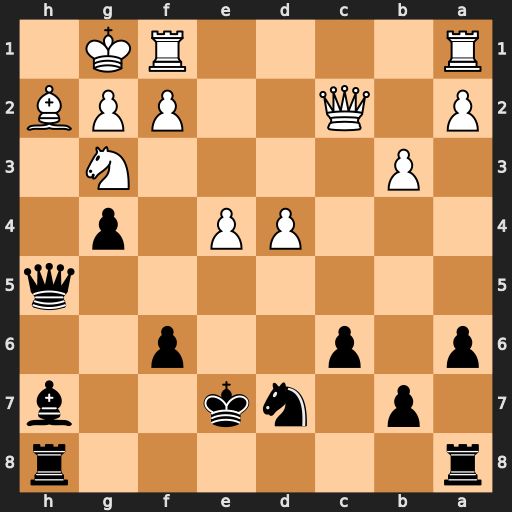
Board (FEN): r6r/1p1nk2b/p1p2p2/7q/3PP1p1/1P4N1/P1Q2PPB/R4RK1
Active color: b
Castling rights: -
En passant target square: -
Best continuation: Qxh2+ Kxh2 Bxe4+ Kg1 Bxc2